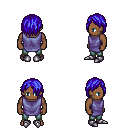
a pixel art fantasy rpg character, male body template, human, dark skin, chain tabard jacket, teal pants, blue bangs hairstyle, metal boots, four views (front, back, left, right), 2x2 character sprite sheet, small pixel art, hard edges, no anti-aliasing